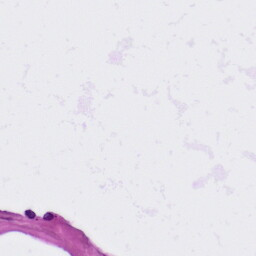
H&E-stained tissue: Lung